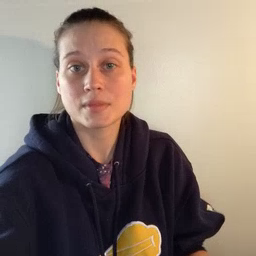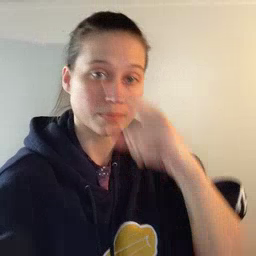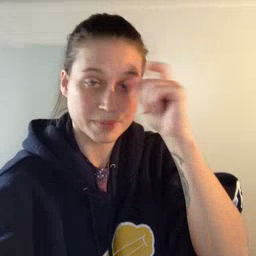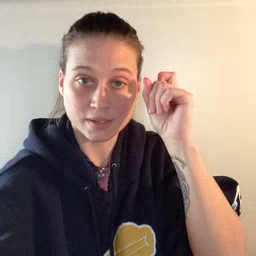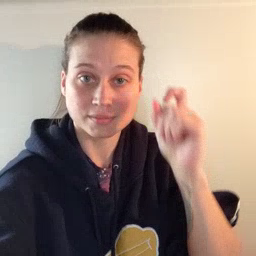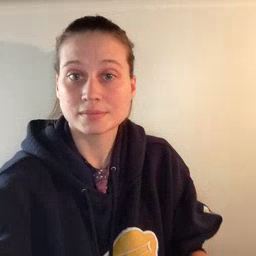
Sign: because